Question: I need to create a layout like the image below. The blue rectangle in the image represents the screen.
Creating a layout with 4 images is easy, the simpelest way is probably with vertical and horizontal LinearLayouts.
But i don't have a clue how i can go beyond the screenwidth for panning reasons

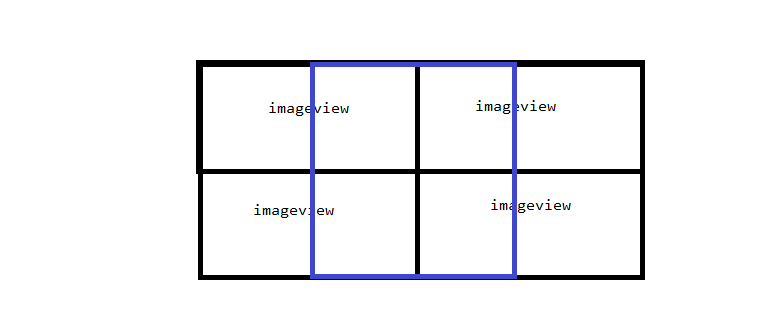
Answer: It's probably not the best solution but since you would like to design outside the screen borders one option would be to use a RelativeLayout for instance and then assign negative margins for the left-side pictures.